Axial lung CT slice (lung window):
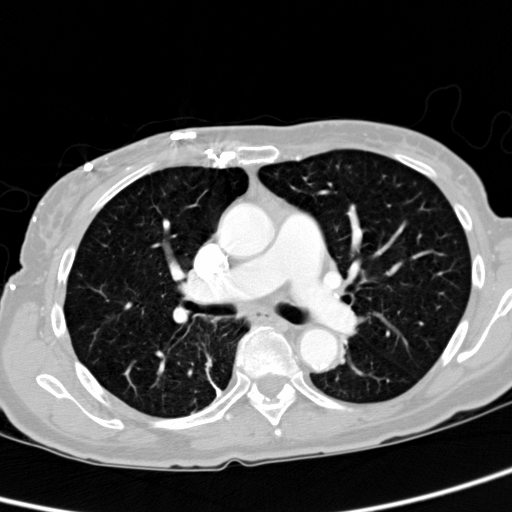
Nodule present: no